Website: walmart
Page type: address-validator
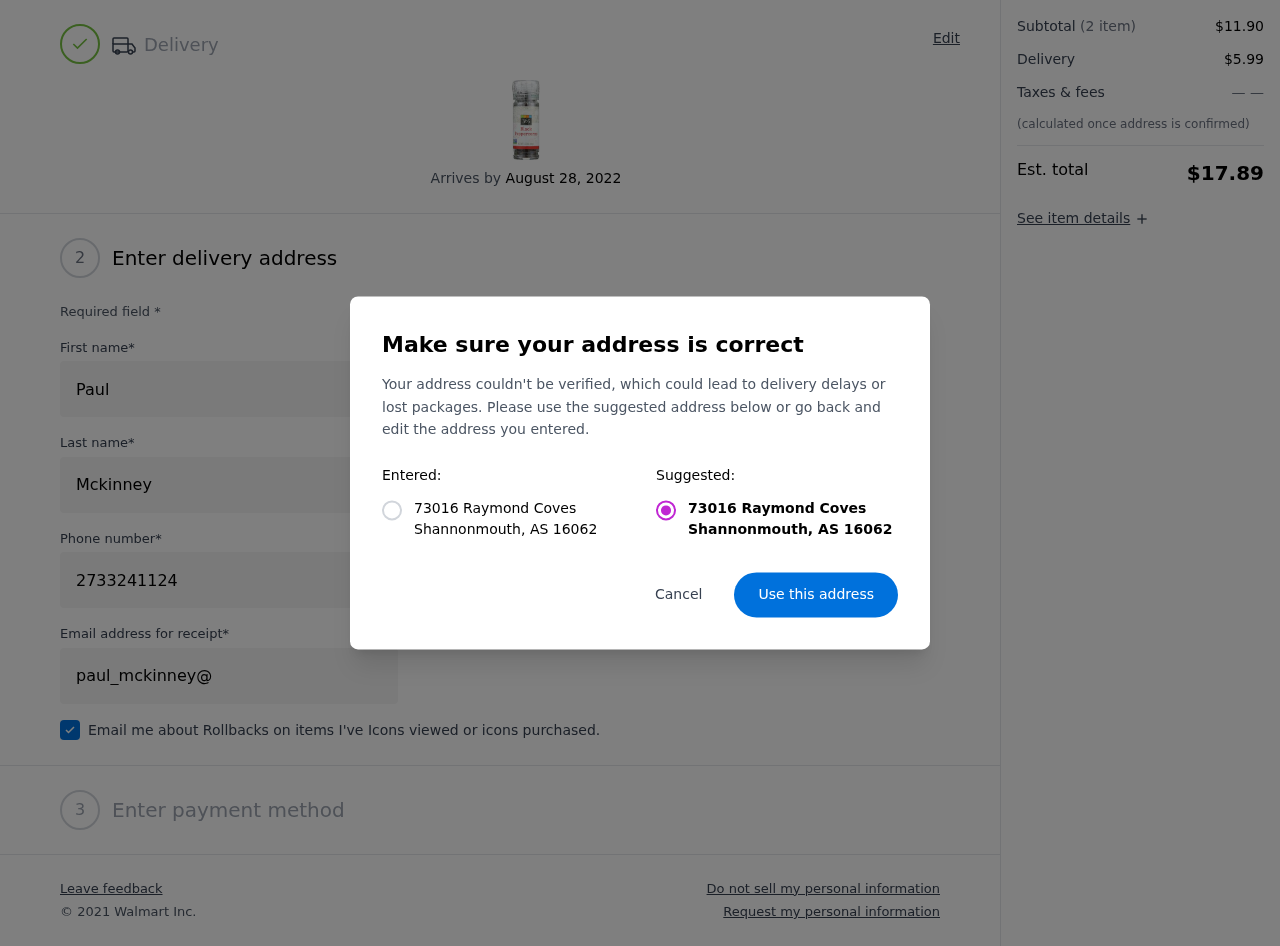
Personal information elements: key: PII_CITY
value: Shannonmouth
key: PII_POSTCODE
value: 16062
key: PII_STATE_ABBR
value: AS
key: PII_STREET
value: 73016 Raymond Coves
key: PII_FIRSTNAME
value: Paul
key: PII_LASTNAME
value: Mckinney
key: PII_STREET2
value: Suite 931
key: PII_PHONE
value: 2733241124
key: PII_EMAIL
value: paul_mckinney@hotmail.com
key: PII_STATE
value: AS
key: PII_POSTCODE_FULL
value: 16062
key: PII_POSTCODE_NUMERIC
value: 16062
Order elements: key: ORDER_DELIVERY_DATE
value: August 28, 2022
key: ORDER_SUBTOTAL
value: $11.90
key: ORDER_SHIPPING_COST
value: $5.99
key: ORDER_TOTAL
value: $17.89